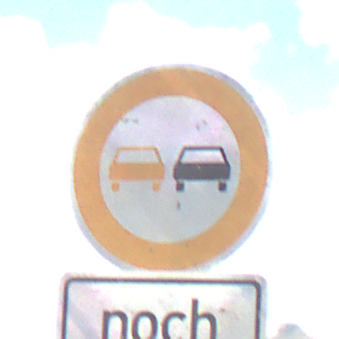
Verkehrszeichen: Ueberholverbot
Zusatzzeichen unten: LaengeEinerStrecke4
Umgebung: Outdoor, Nature
Tageszeit: Midday
Wetter: PartlyCloudy
Licht: Natural
Jahreszeit: Autumn
Kontrast: HighContrast